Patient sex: M
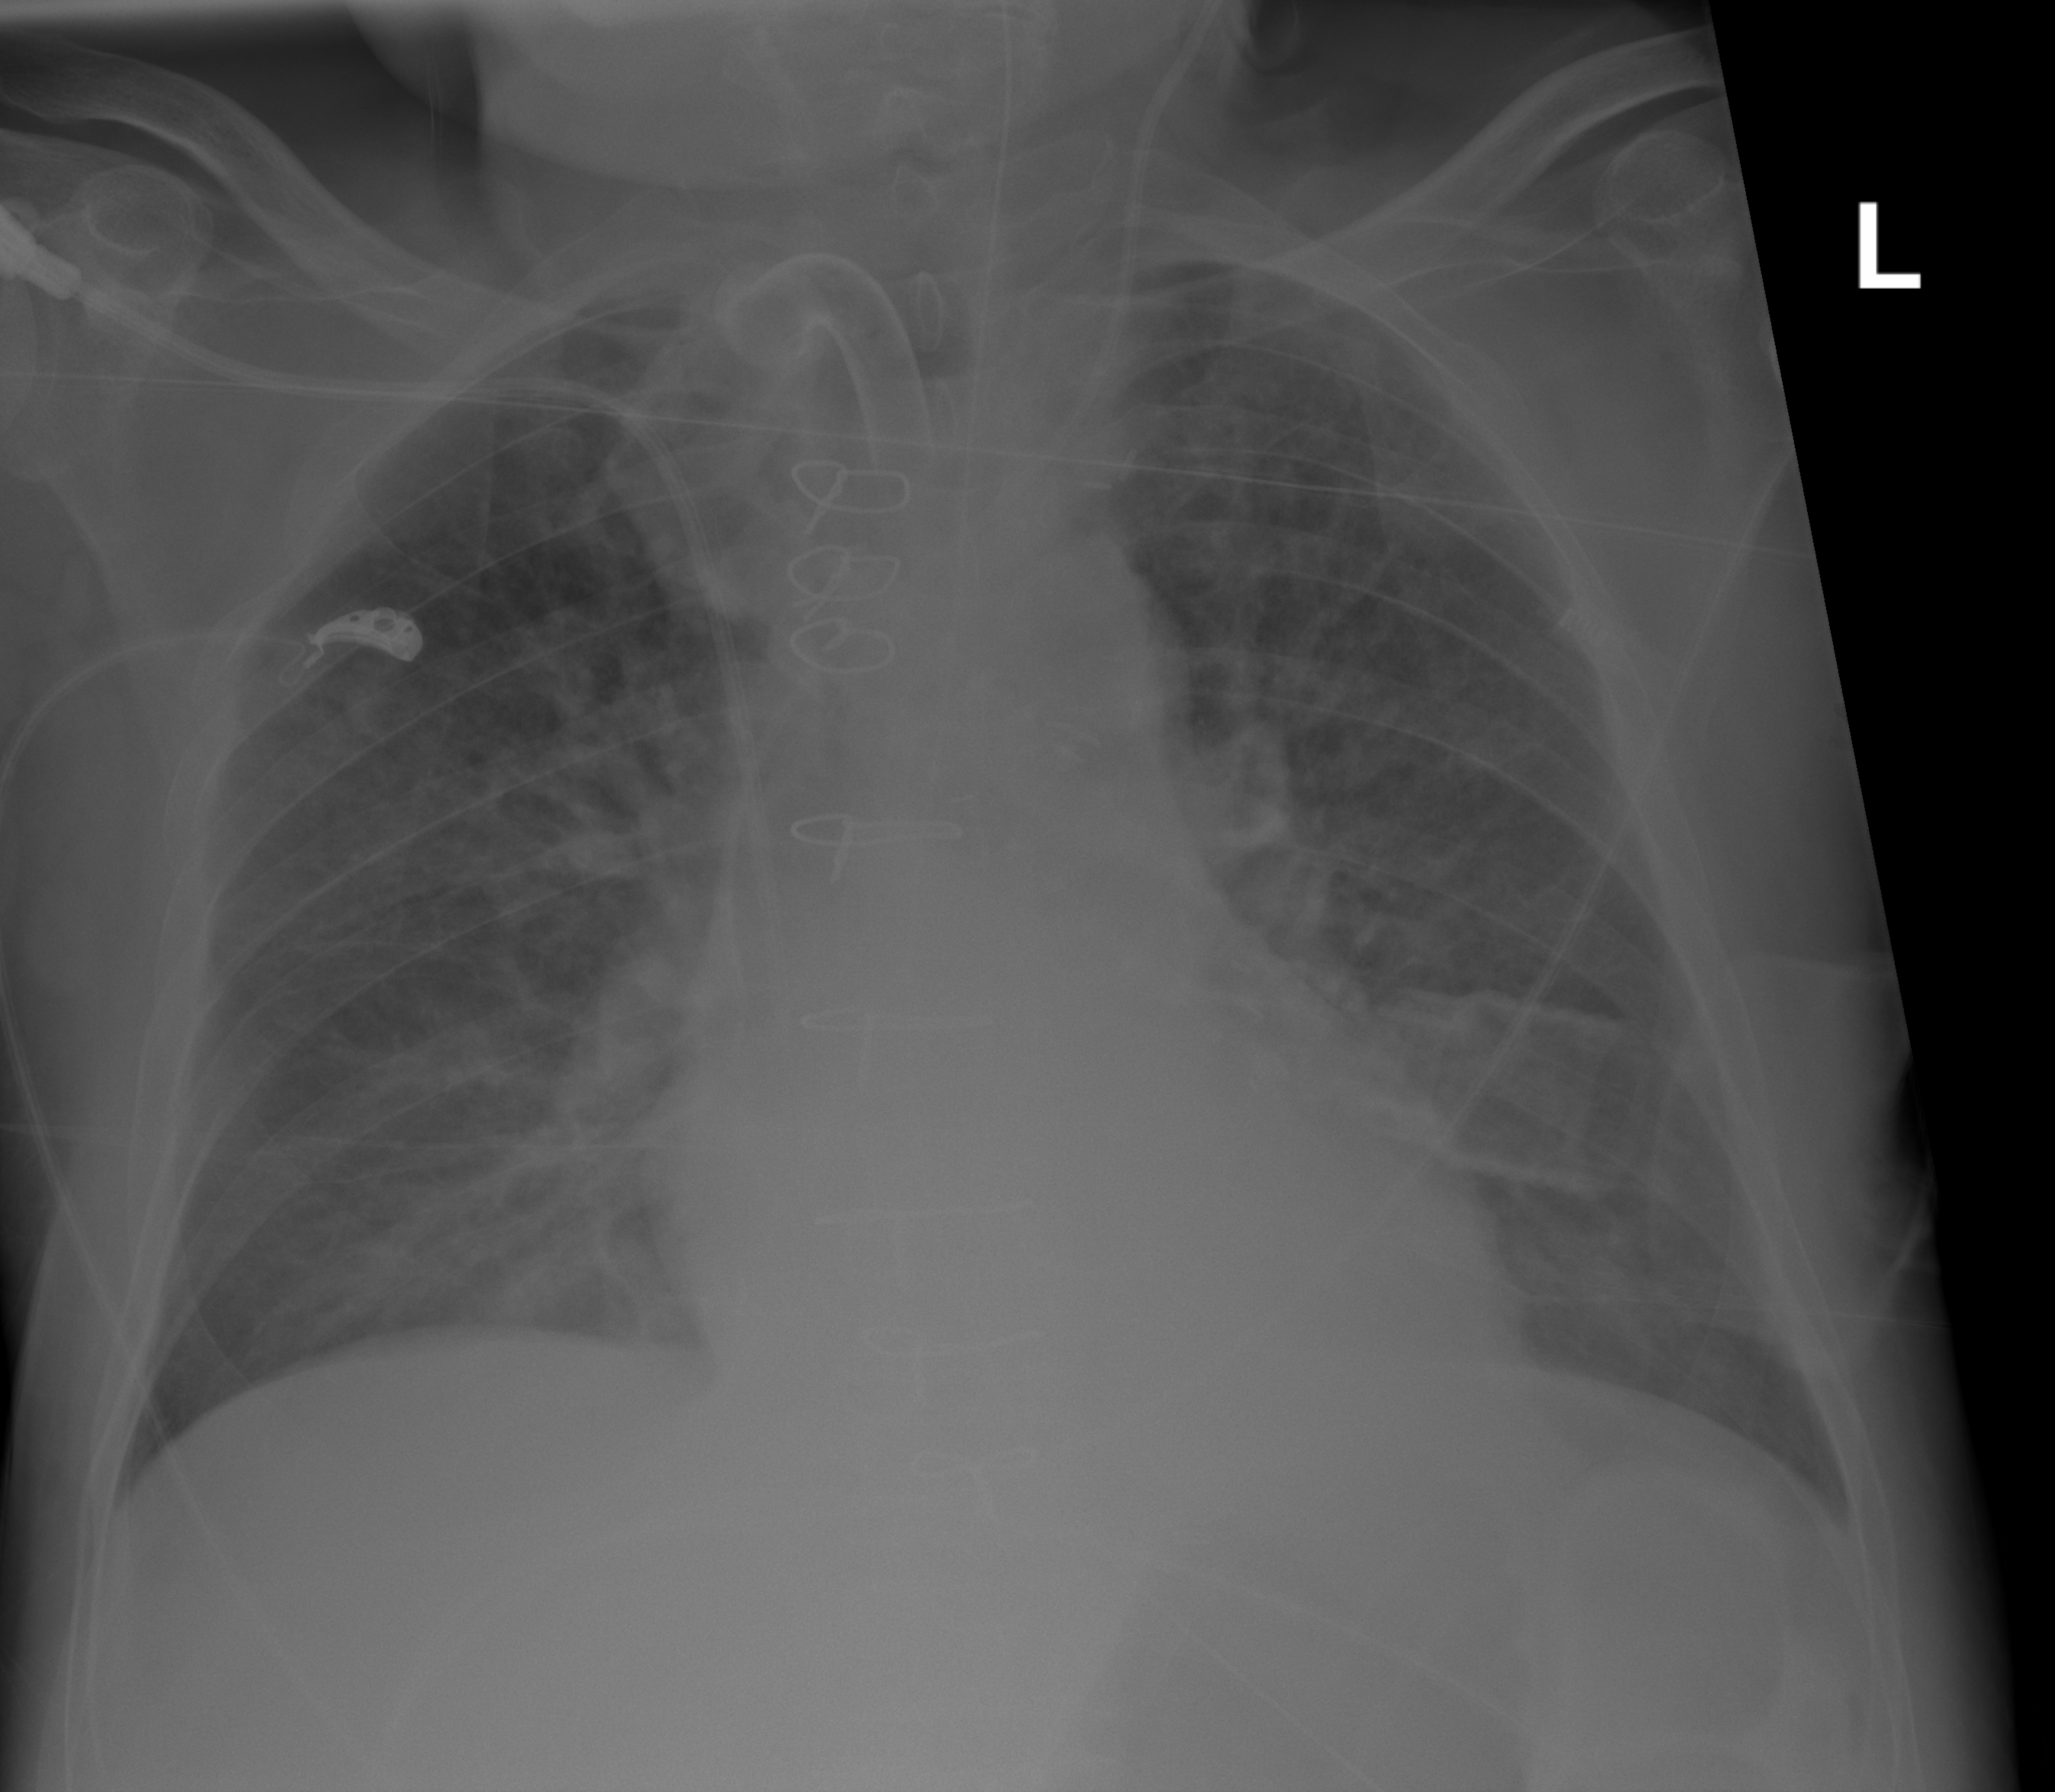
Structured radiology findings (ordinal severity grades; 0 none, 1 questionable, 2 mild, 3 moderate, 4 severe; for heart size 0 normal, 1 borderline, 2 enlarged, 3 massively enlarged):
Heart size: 0
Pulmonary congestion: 3
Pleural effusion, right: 0
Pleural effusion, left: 2
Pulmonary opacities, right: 0
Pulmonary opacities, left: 0
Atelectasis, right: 2
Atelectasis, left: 2